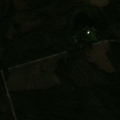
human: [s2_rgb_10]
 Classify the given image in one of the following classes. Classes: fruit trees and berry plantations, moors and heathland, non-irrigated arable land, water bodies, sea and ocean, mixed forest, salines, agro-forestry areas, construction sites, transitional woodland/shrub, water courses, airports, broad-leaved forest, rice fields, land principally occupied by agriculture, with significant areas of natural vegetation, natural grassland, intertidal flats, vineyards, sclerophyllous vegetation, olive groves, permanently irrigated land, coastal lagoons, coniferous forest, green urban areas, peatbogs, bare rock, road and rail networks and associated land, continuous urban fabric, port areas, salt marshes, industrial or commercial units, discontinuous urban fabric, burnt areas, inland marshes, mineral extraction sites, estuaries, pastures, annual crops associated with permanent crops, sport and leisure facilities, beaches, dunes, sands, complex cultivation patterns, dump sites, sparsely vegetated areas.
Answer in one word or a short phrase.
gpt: coniferous forest, mixed forest, transitional woodland/shrub